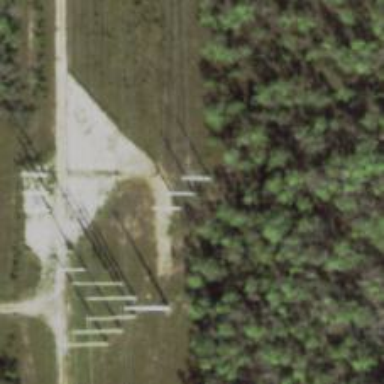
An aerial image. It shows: Triple tower power structure.